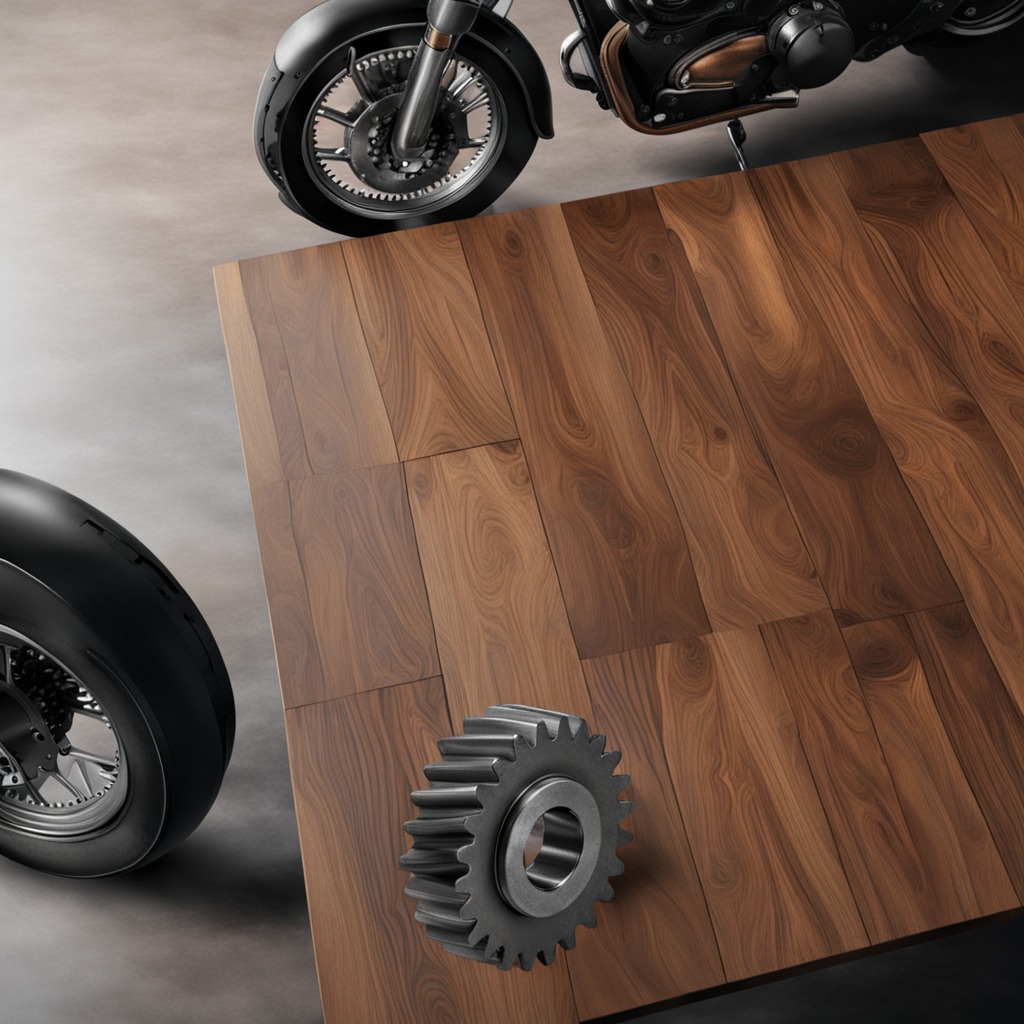
A steel gear with teeth is lying on an oil-spilled wooden table in a vintage motorcycle garage.